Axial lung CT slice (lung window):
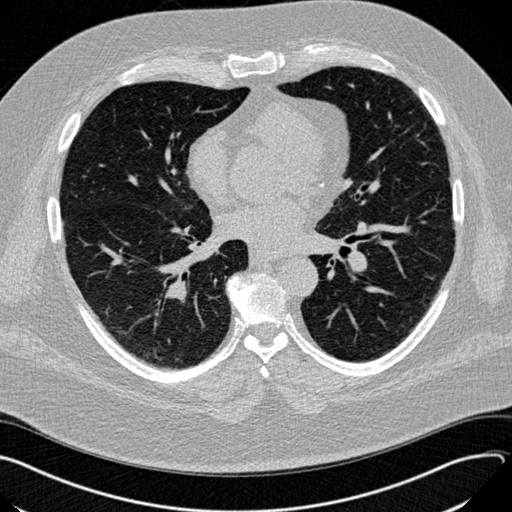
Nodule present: no